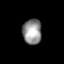
Tissue: skin
Cell type: T cells
Senescence score: 0.2822
Nuclear area (px): 472
Mean DAPI intensity: 145.856